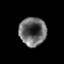
Tissue: prostate
Cell type: Myeloid cells
Senescence score: 0.2607
Nuclear area (px): 751
Mean DAPI intensity: 103.365